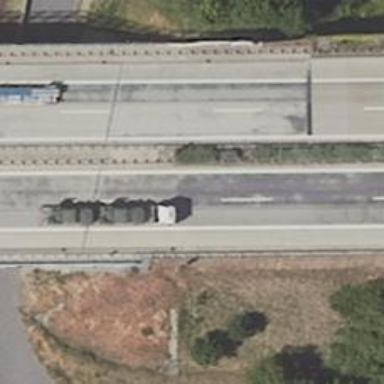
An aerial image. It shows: Motorway bridge.